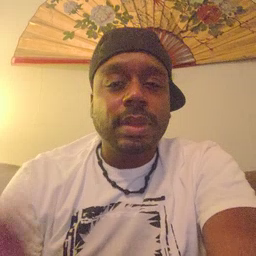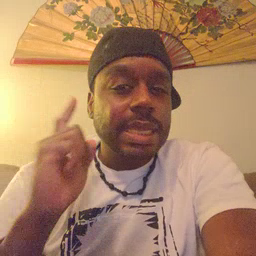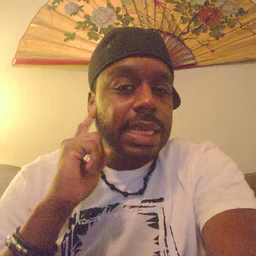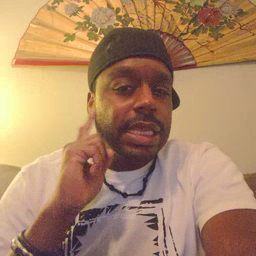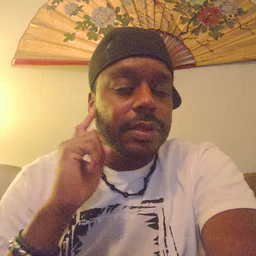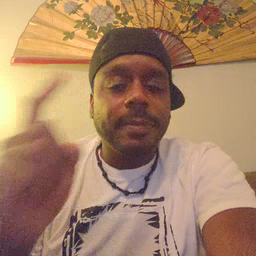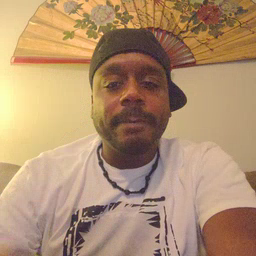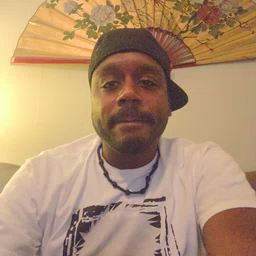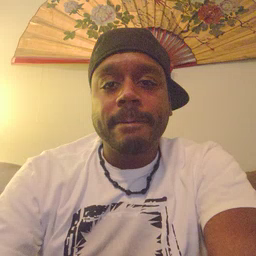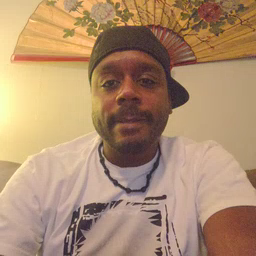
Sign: hear